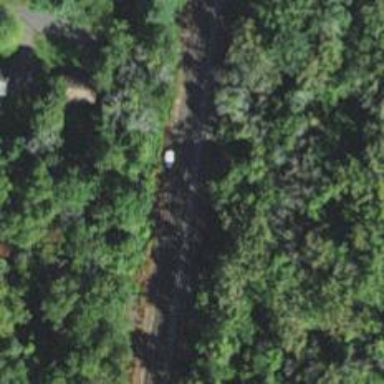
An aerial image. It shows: Railway track.